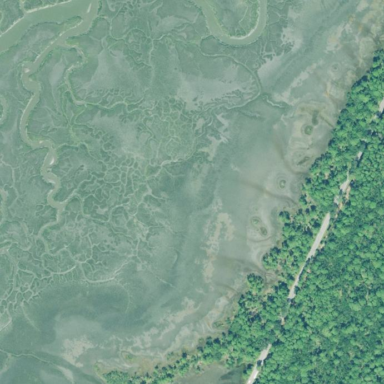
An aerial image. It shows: Tidal wetland characterized by saltmarsh vegetation.